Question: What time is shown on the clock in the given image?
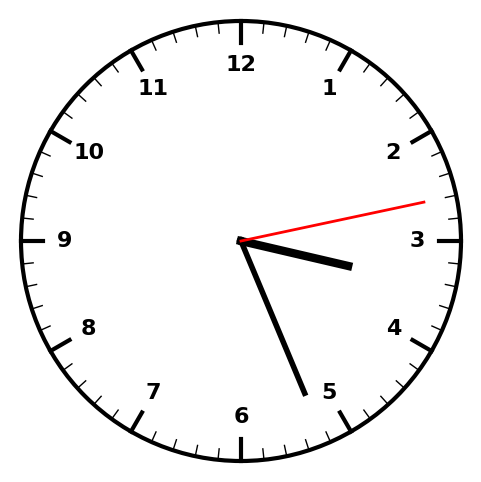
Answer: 03:26:13